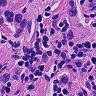
Metastatic tissue present: yes